Aerial crown-view tile of a tropical tree (Barro Colorado Island, Panama), acquired 20250414:
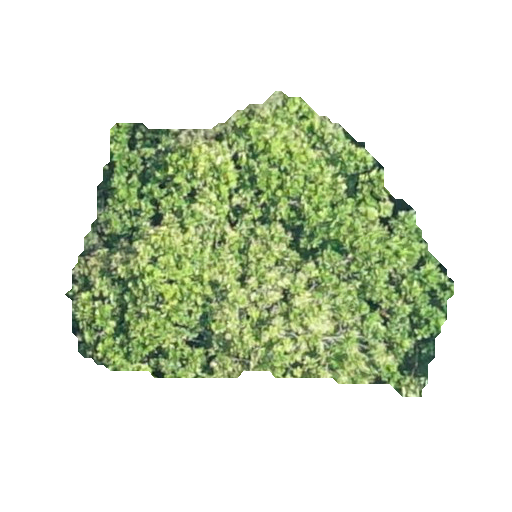
Species: Anacardium excelsum
GBIF accepted scientific name: Anacardium excelsum
Crown area: 123.892 m²